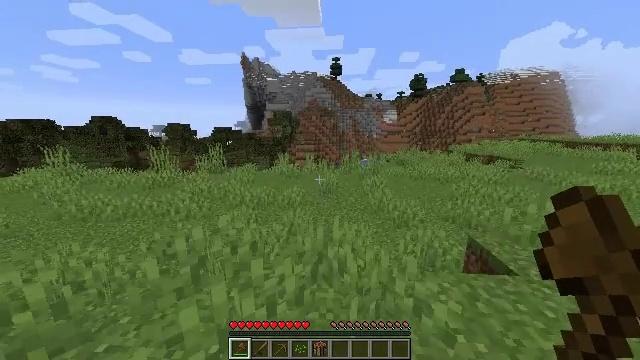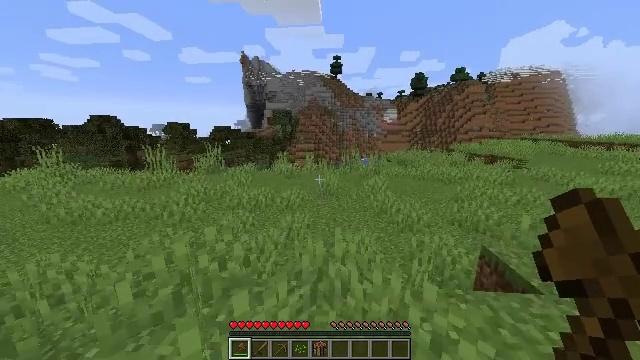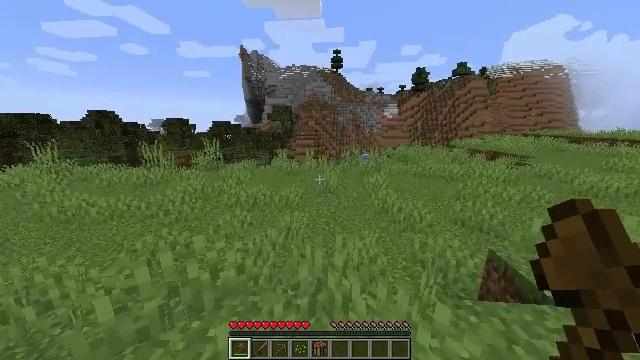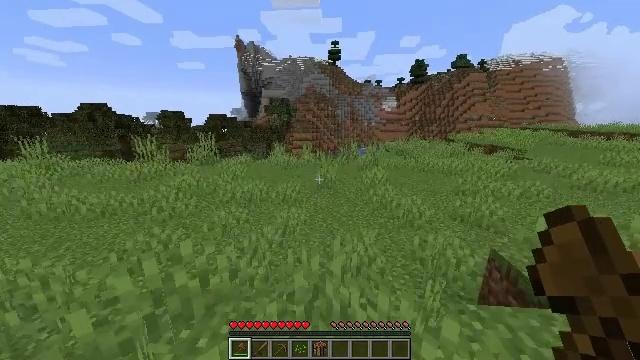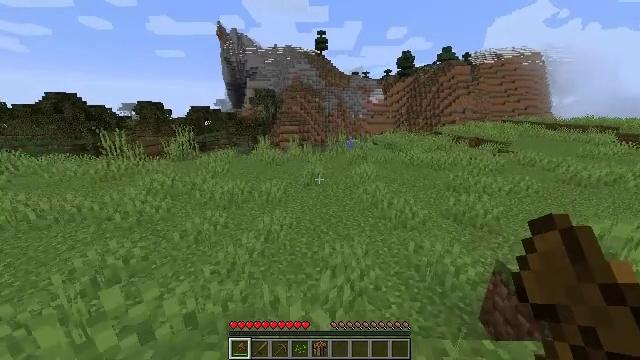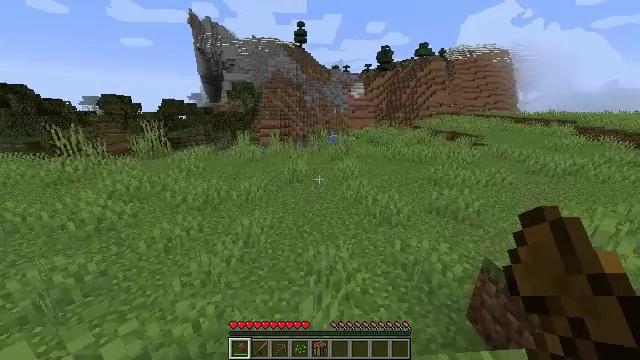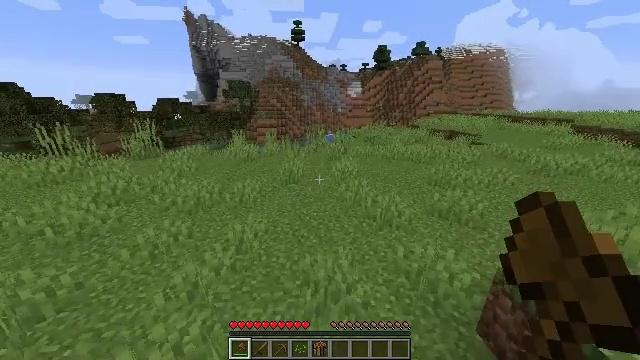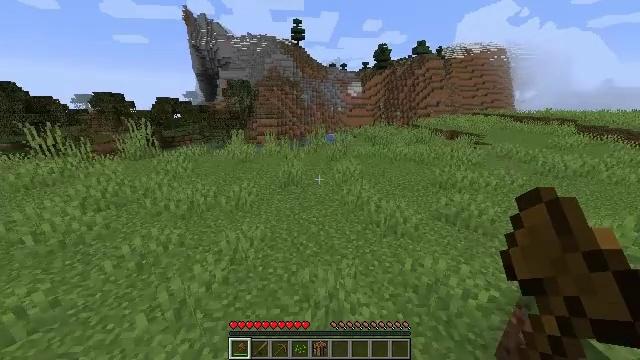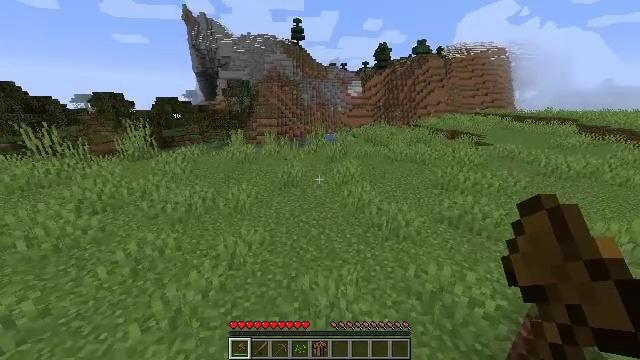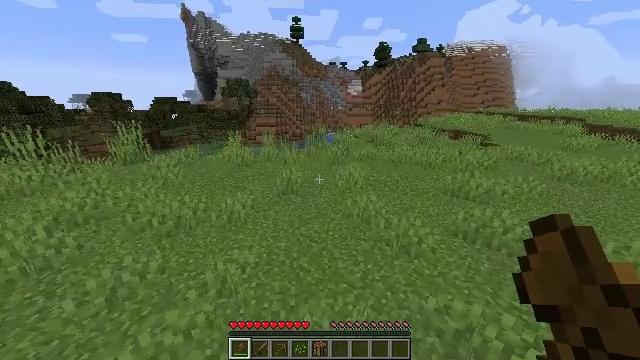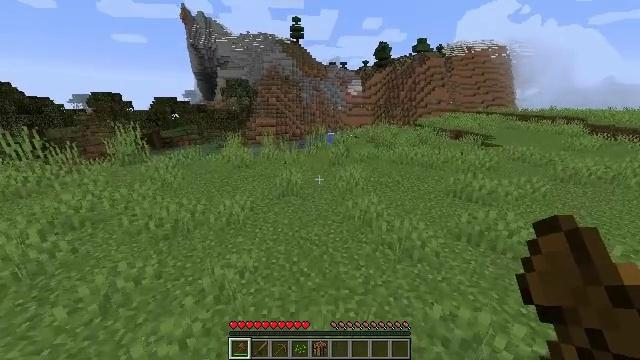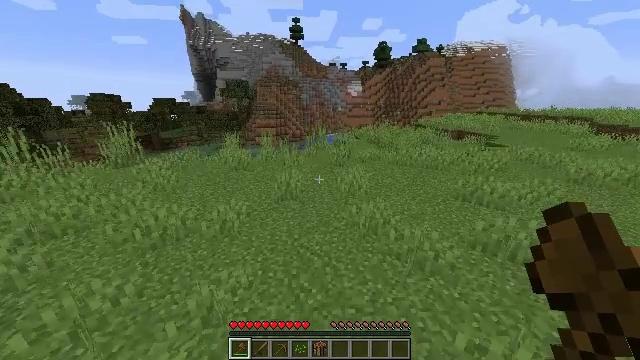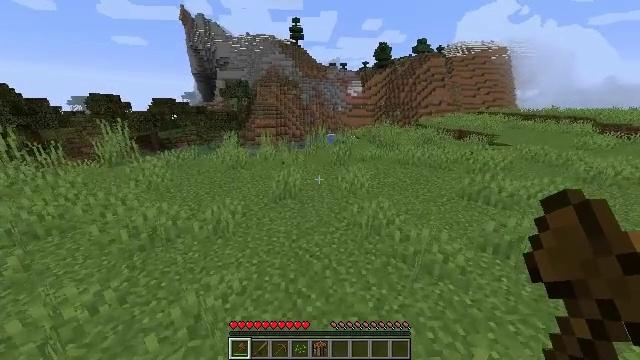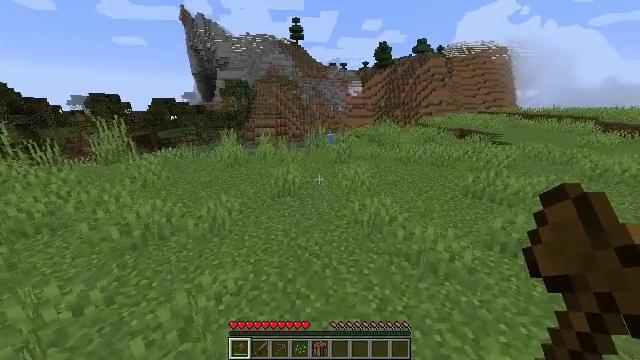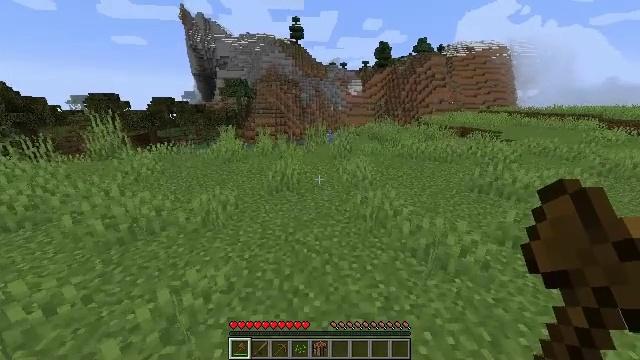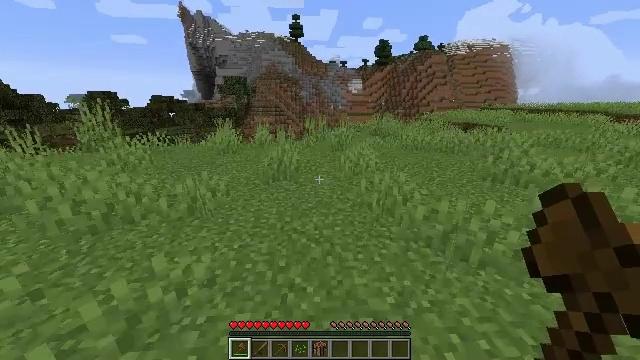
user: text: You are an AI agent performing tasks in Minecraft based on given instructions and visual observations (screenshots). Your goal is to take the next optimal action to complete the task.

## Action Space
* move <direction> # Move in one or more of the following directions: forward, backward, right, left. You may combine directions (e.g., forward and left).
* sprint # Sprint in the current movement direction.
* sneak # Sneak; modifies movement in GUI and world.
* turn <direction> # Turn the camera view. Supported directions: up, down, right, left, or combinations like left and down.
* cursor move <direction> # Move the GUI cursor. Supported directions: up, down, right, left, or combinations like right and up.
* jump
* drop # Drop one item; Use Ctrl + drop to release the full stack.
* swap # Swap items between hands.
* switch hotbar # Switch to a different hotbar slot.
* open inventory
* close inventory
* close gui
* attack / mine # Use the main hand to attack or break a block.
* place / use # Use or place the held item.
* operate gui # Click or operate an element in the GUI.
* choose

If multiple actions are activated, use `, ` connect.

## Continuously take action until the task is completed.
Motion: motion action
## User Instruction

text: Break the pumpkin to collect it.
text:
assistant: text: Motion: move forward, sprint
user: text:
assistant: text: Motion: move forward, sprint, turn down
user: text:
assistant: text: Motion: move forward, sprint, turn down
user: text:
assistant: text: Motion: move forward, sprint, turn right and down
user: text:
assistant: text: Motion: move forward, sprint, turn right and down
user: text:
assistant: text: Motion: move forward, sprint
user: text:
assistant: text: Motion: move forward
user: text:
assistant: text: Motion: move forward
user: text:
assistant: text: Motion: move forward
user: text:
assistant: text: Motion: move forward
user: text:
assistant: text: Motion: move forward
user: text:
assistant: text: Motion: move forward
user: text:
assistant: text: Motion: move forward
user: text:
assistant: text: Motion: move forward
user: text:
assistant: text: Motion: move forward
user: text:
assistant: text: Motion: move forward
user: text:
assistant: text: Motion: move forward
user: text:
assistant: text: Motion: move forward
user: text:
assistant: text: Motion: move forward
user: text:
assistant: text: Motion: move forward
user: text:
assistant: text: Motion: move forward
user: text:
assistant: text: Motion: move forward
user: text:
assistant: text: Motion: move forward
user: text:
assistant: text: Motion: move forward, turn right
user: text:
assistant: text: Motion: move forward, turn right
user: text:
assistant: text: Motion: move forward, turn right
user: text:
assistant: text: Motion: move forward, turn right
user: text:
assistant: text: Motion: move forward, turn right
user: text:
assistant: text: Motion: move forward, turn right
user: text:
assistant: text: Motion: move forward, turn right